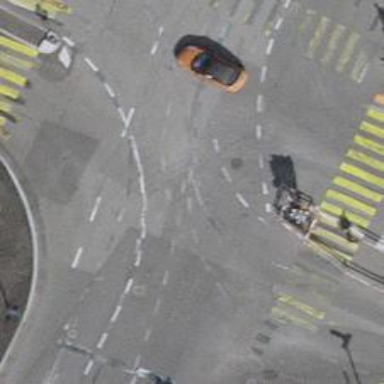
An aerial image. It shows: Road with traffic signals.